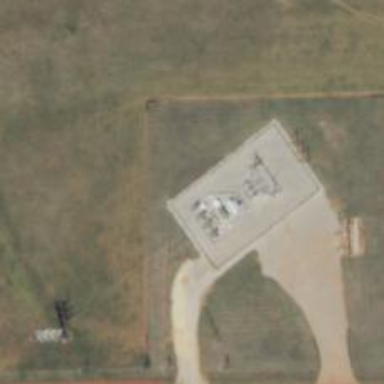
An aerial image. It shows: Power substation enclosed by fence.